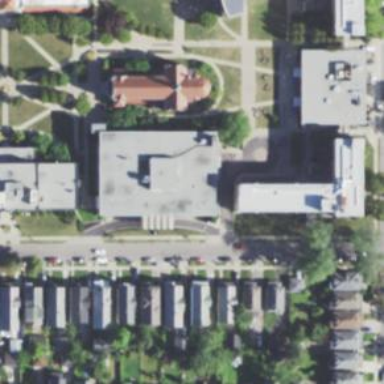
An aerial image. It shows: College building.